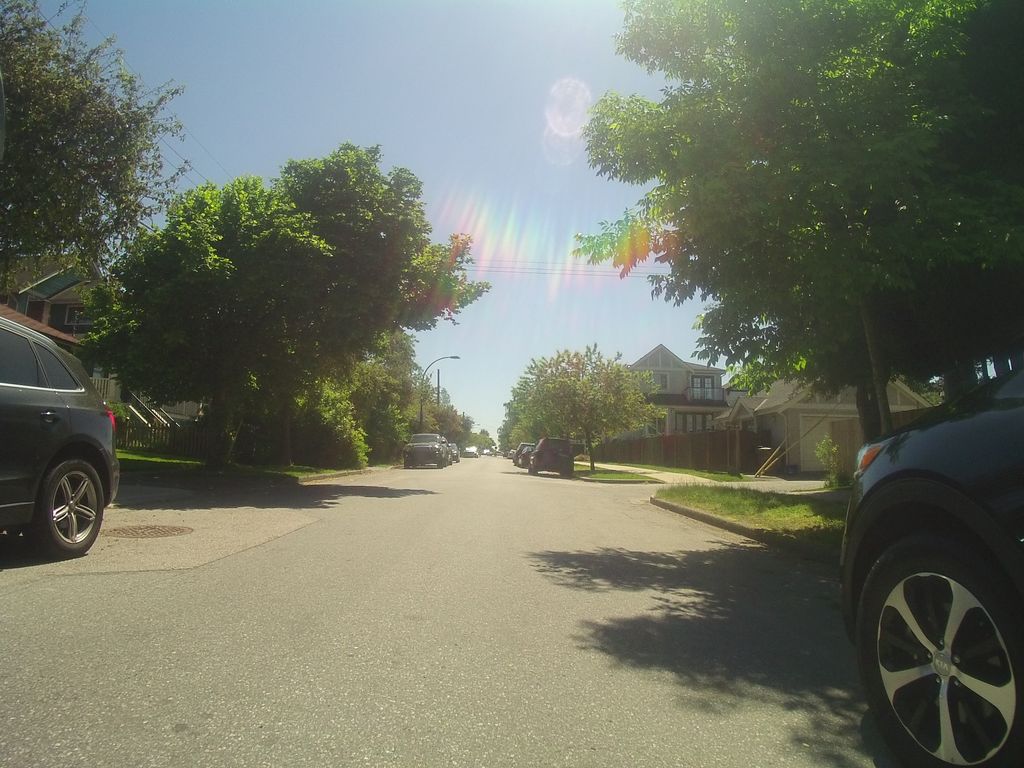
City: vancouver